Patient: sex F, age 74
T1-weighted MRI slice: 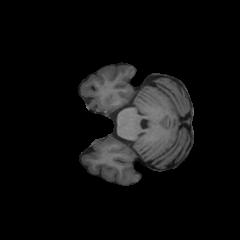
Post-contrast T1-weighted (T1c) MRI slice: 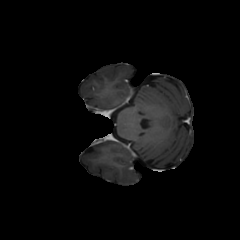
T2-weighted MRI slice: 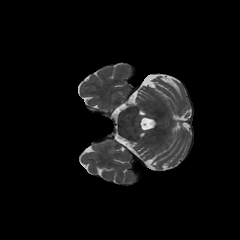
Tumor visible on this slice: no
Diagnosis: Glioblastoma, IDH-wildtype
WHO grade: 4